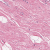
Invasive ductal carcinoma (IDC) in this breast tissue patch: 0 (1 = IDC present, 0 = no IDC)